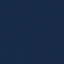
Land use / land cover: SeaLake